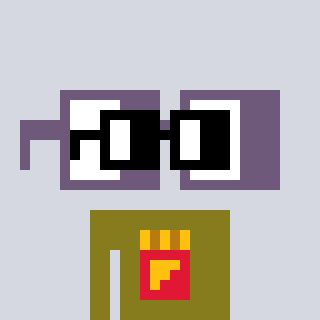
a pixel art character with square black glasses, a glasses-shaped head and a gunk-colored body on a cool background